Question: Consider a 'std::vector' 'v' of 'N' elements, and consider that the 'n' first elements have already been sorted with'n < N' and where '(N-n)/N' is very small:

Is there a clever way using the STL algorithms to sort this vector more rapidly than with a complete 'std::sort(std::begin(v), std::end(v))' ?
EDIT: a clarification: the (N-n) unsorted elements should be inserted at the right position within the n first elements already sorted.
EDIT2: bonus question: and how to find n ? (which corresponds to the first unsorted element)
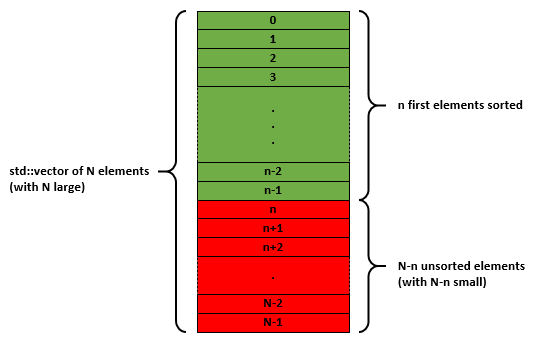
Answer: '''
void foo( std::vector<int> & tab, int n ) {
std::sort( begin(tab)+n, end(tab));
std::inplace_merge(begin(tab), begin(tab)+n, end(tab));
}
'''
for edit 2
'''
auto it = std::adjacent_find(begin(tab), end(tab), std::greater<int>() );
if (it!=end(tab)) {
it++;
std::sort( it, end(tab));
std::inplace_merge(begin(tab), it, end(tab));
}
'''